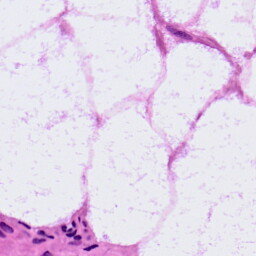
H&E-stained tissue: LymphNode